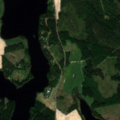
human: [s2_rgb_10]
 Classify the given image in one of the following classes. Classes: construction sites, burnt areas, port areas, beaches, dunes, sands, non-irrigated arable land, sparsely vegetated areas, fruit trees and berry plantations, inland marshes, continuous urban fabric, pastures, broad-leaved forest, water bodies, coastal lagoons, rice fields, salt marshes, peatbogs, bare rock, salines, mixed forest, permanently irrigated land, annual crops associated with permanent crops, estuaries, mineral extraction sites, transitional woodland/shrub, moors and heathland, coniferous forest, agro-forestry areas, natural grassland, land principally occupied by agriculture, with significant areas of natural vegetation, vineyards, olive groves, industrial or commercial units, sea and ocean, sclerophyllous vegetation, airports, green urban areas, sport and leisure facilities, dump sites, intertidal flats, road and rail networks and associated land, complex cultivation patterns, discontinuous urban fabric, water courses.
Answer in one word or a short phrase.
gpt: non-irrigated arable land, land principally occupied by agriculture, with significant areas of natural vegetation, coniferous forest, mixed forest, water bodies